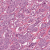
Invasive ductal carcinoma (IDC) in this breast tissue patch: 1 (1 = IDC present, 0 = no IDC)